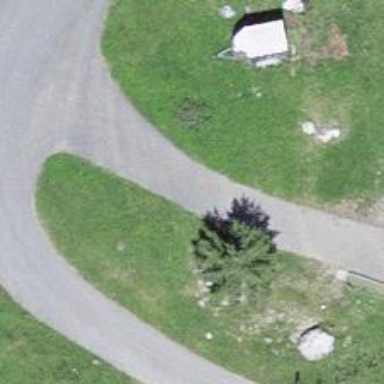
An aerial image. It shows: Well-maintained track road of grade 1.